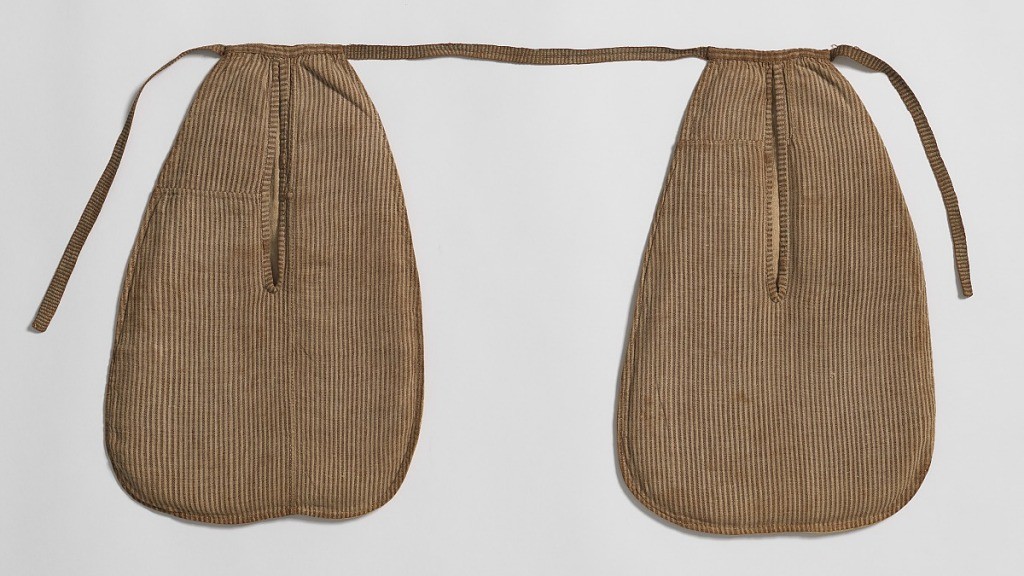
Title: Pair of pockets
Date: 1775–1825
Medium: linen Technique: plain weave, cut and sewn
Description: Pair of pockets in brown striped linen on a linen base, held together with woven tape.